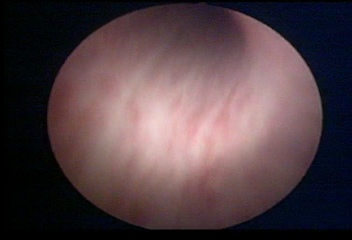
Modality: WLC
Class: Normal mucosa
Bladder cancer association: No